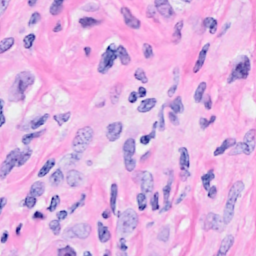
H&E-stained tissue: Breast